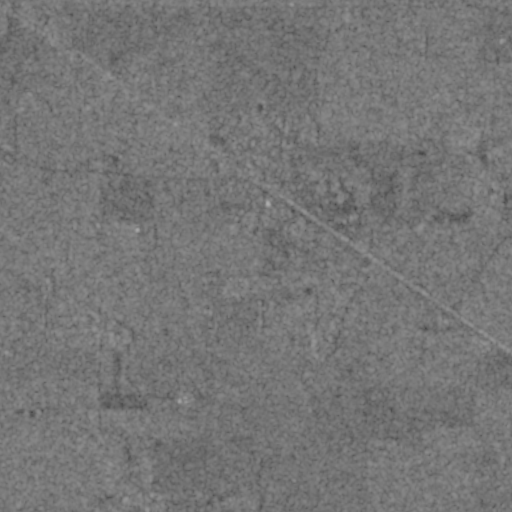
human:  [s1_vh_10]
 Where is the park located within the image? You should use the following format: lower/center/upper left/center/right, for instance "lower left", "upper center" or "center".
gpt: The park is located in the center right of the image.
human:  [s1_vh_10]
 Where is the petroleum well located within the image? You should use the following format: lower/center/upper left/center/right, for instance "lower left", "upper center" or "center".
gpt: The petroleum well is located in the upper left of the image.
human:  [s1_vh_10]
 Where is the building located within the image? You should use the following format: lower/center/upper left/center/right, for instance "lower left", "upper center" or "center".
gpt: There is no building in the image.

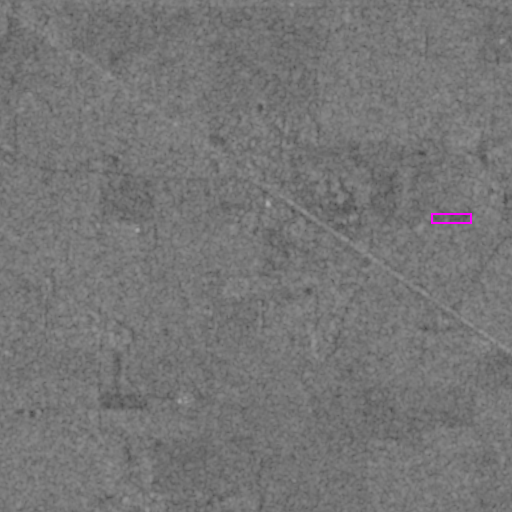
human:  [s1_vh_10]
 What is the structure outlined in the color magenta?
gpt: The structure outlined in magenta is a park.
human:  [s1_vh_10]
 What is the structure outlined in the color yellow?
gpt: There is no yellow outline.